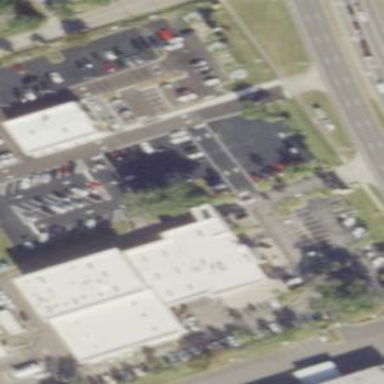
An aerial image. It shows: Commercial building.